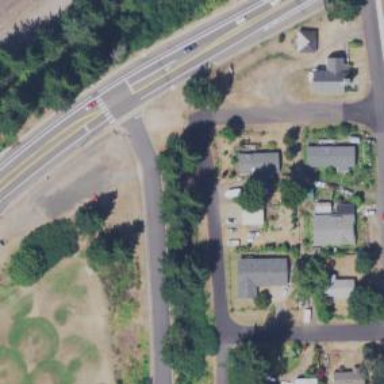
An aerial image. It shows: Unclassified road with asphalt surface. There is sidewalk on the left side.